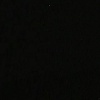
Label: space